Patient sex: F
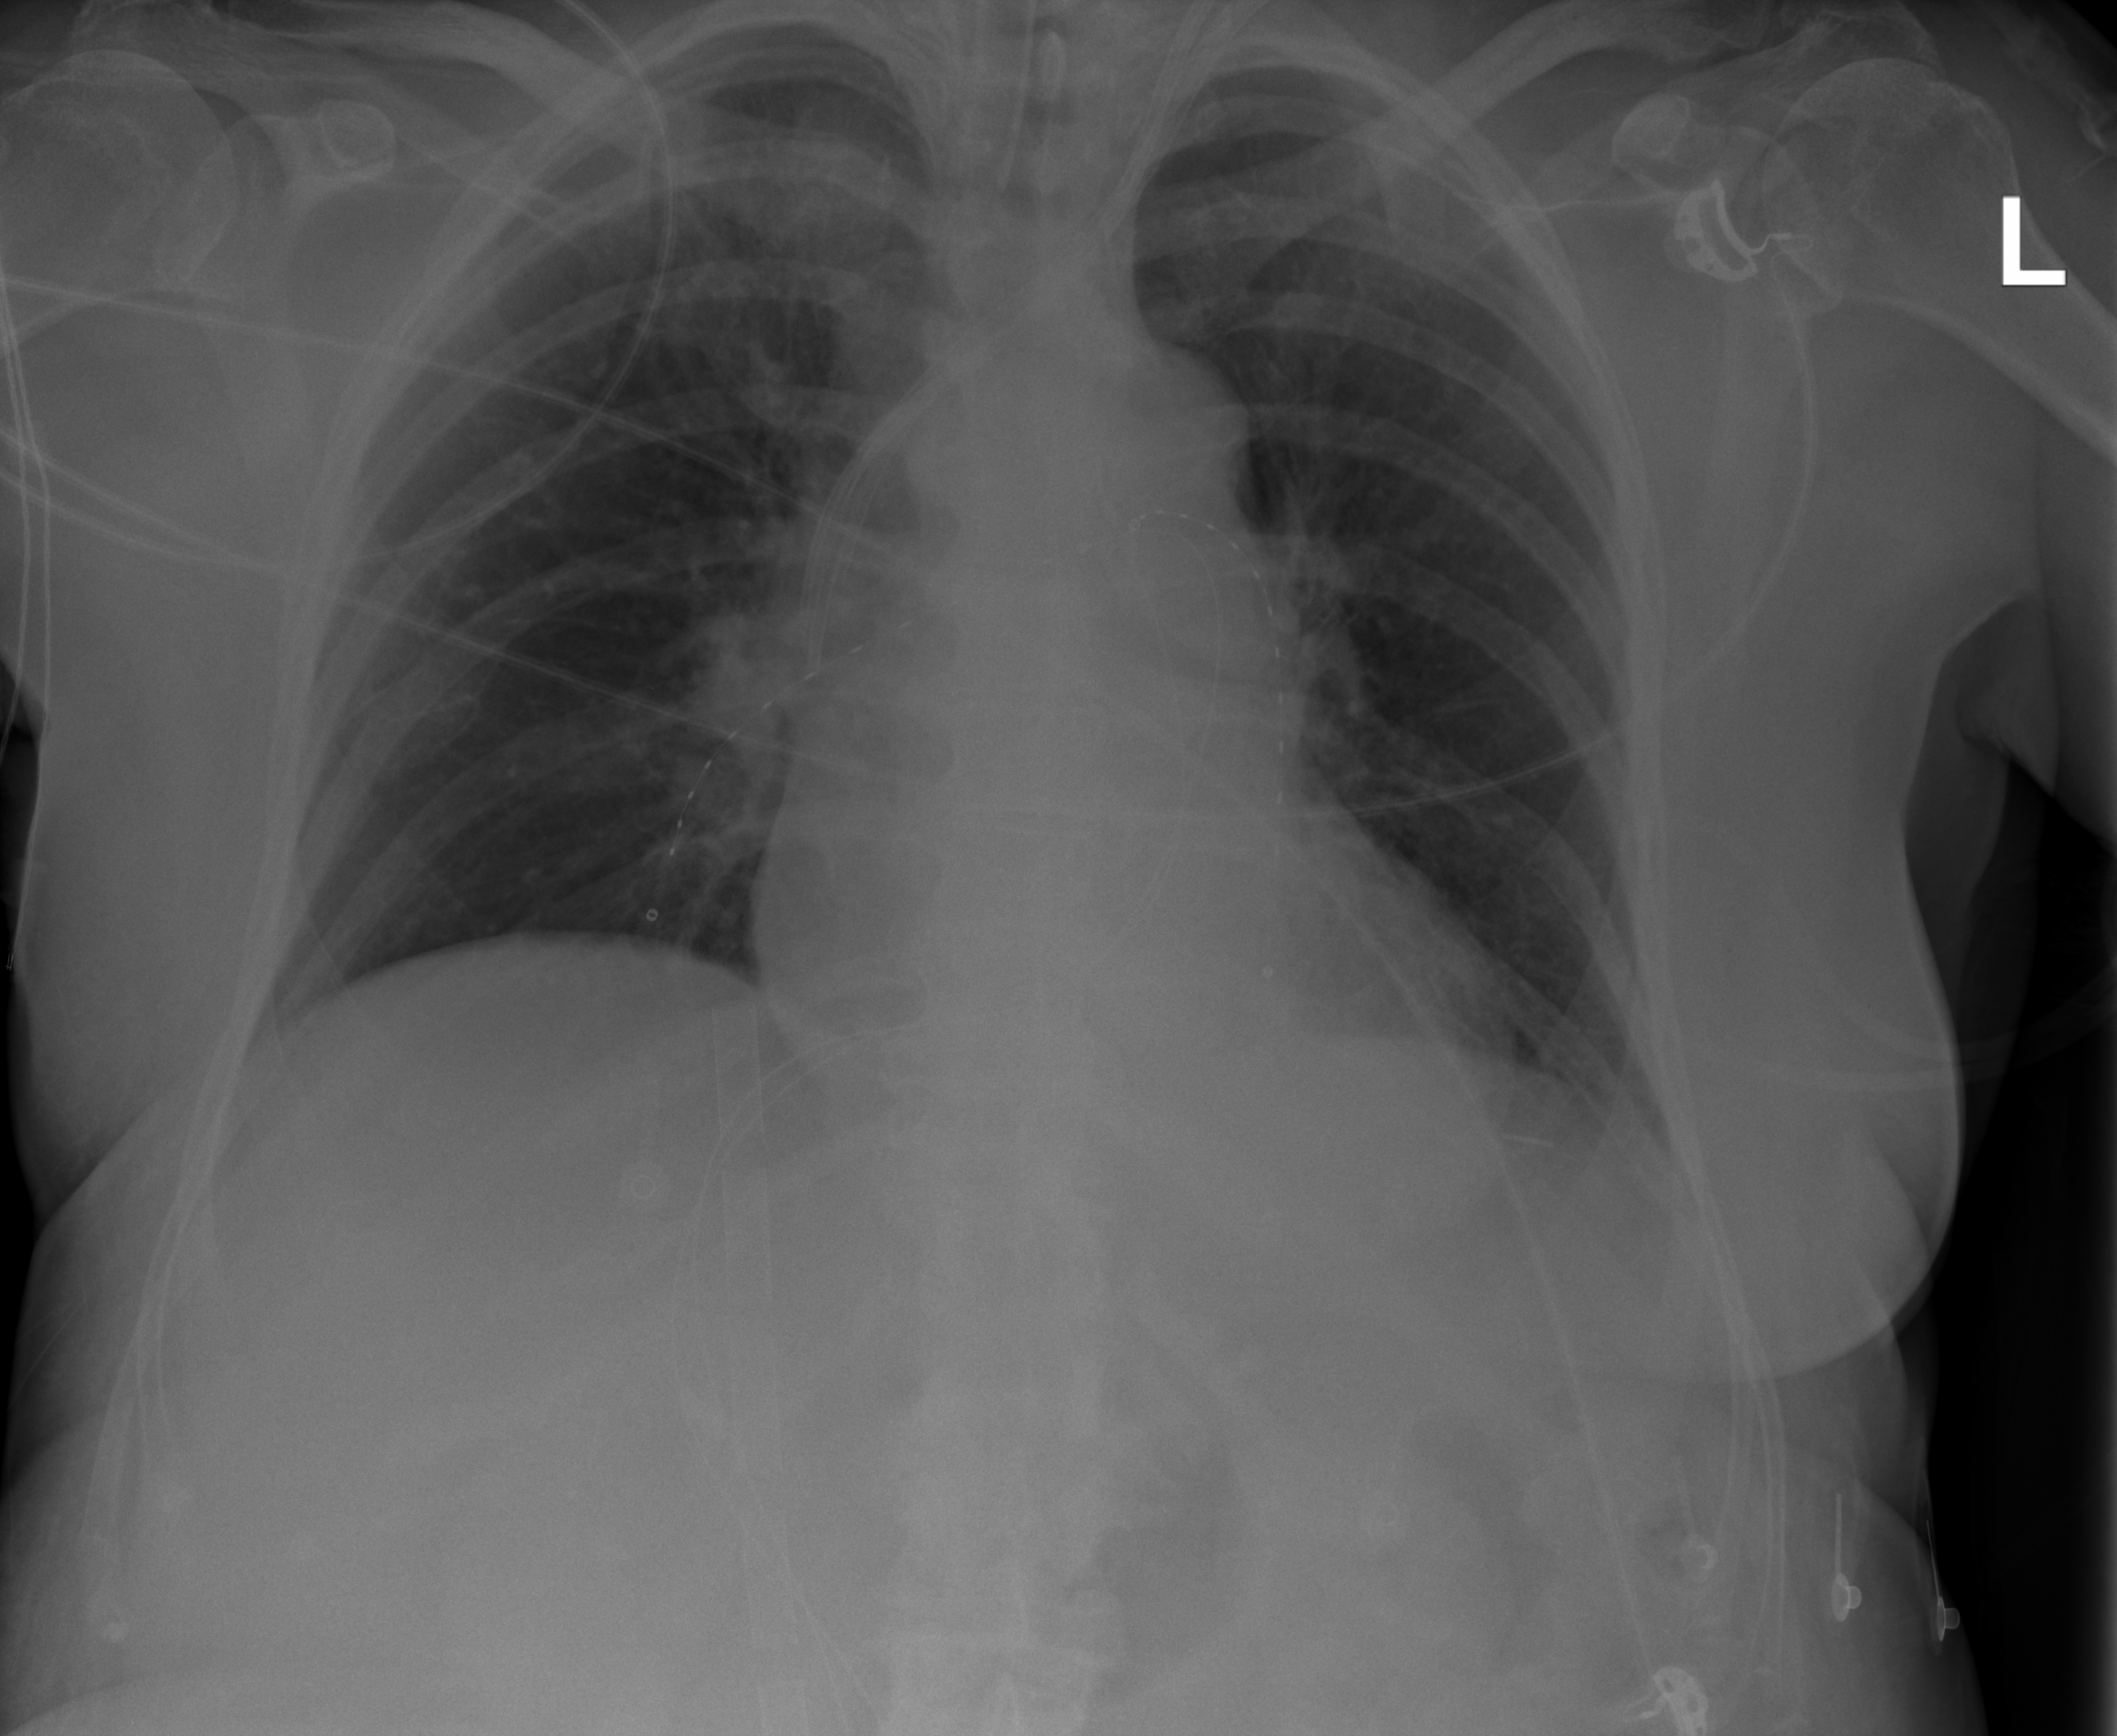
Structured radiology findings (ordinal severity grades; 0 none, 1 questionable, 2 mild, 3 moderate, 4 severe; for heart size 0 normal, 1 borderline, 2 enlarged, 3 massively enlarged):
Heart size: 0
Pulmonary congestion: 0
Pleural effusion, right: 0
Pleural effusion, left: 2
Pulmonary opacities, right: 0
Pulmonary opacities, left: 0
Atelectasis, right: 0
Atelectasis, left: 0